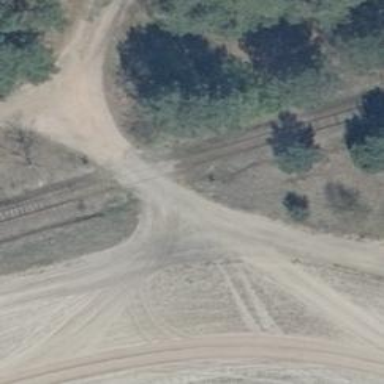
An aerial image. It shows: Sandy track with grade 4 tracktype.